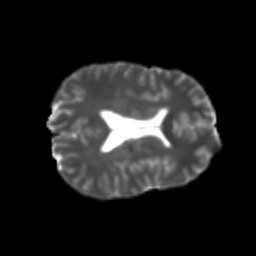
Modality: T2w
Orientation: axial
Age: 22
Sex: male
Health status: healthy
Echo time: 0.074 s